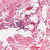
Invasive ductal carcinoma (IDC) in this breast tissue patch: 0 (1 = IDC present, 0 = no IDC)